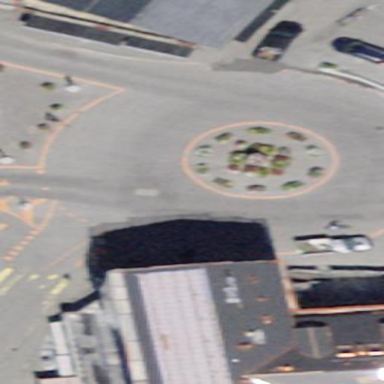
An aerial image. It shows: Tertiary road with asphalt surface leading to roundabout.